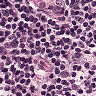
Metastatic tissue present: no